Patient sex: F
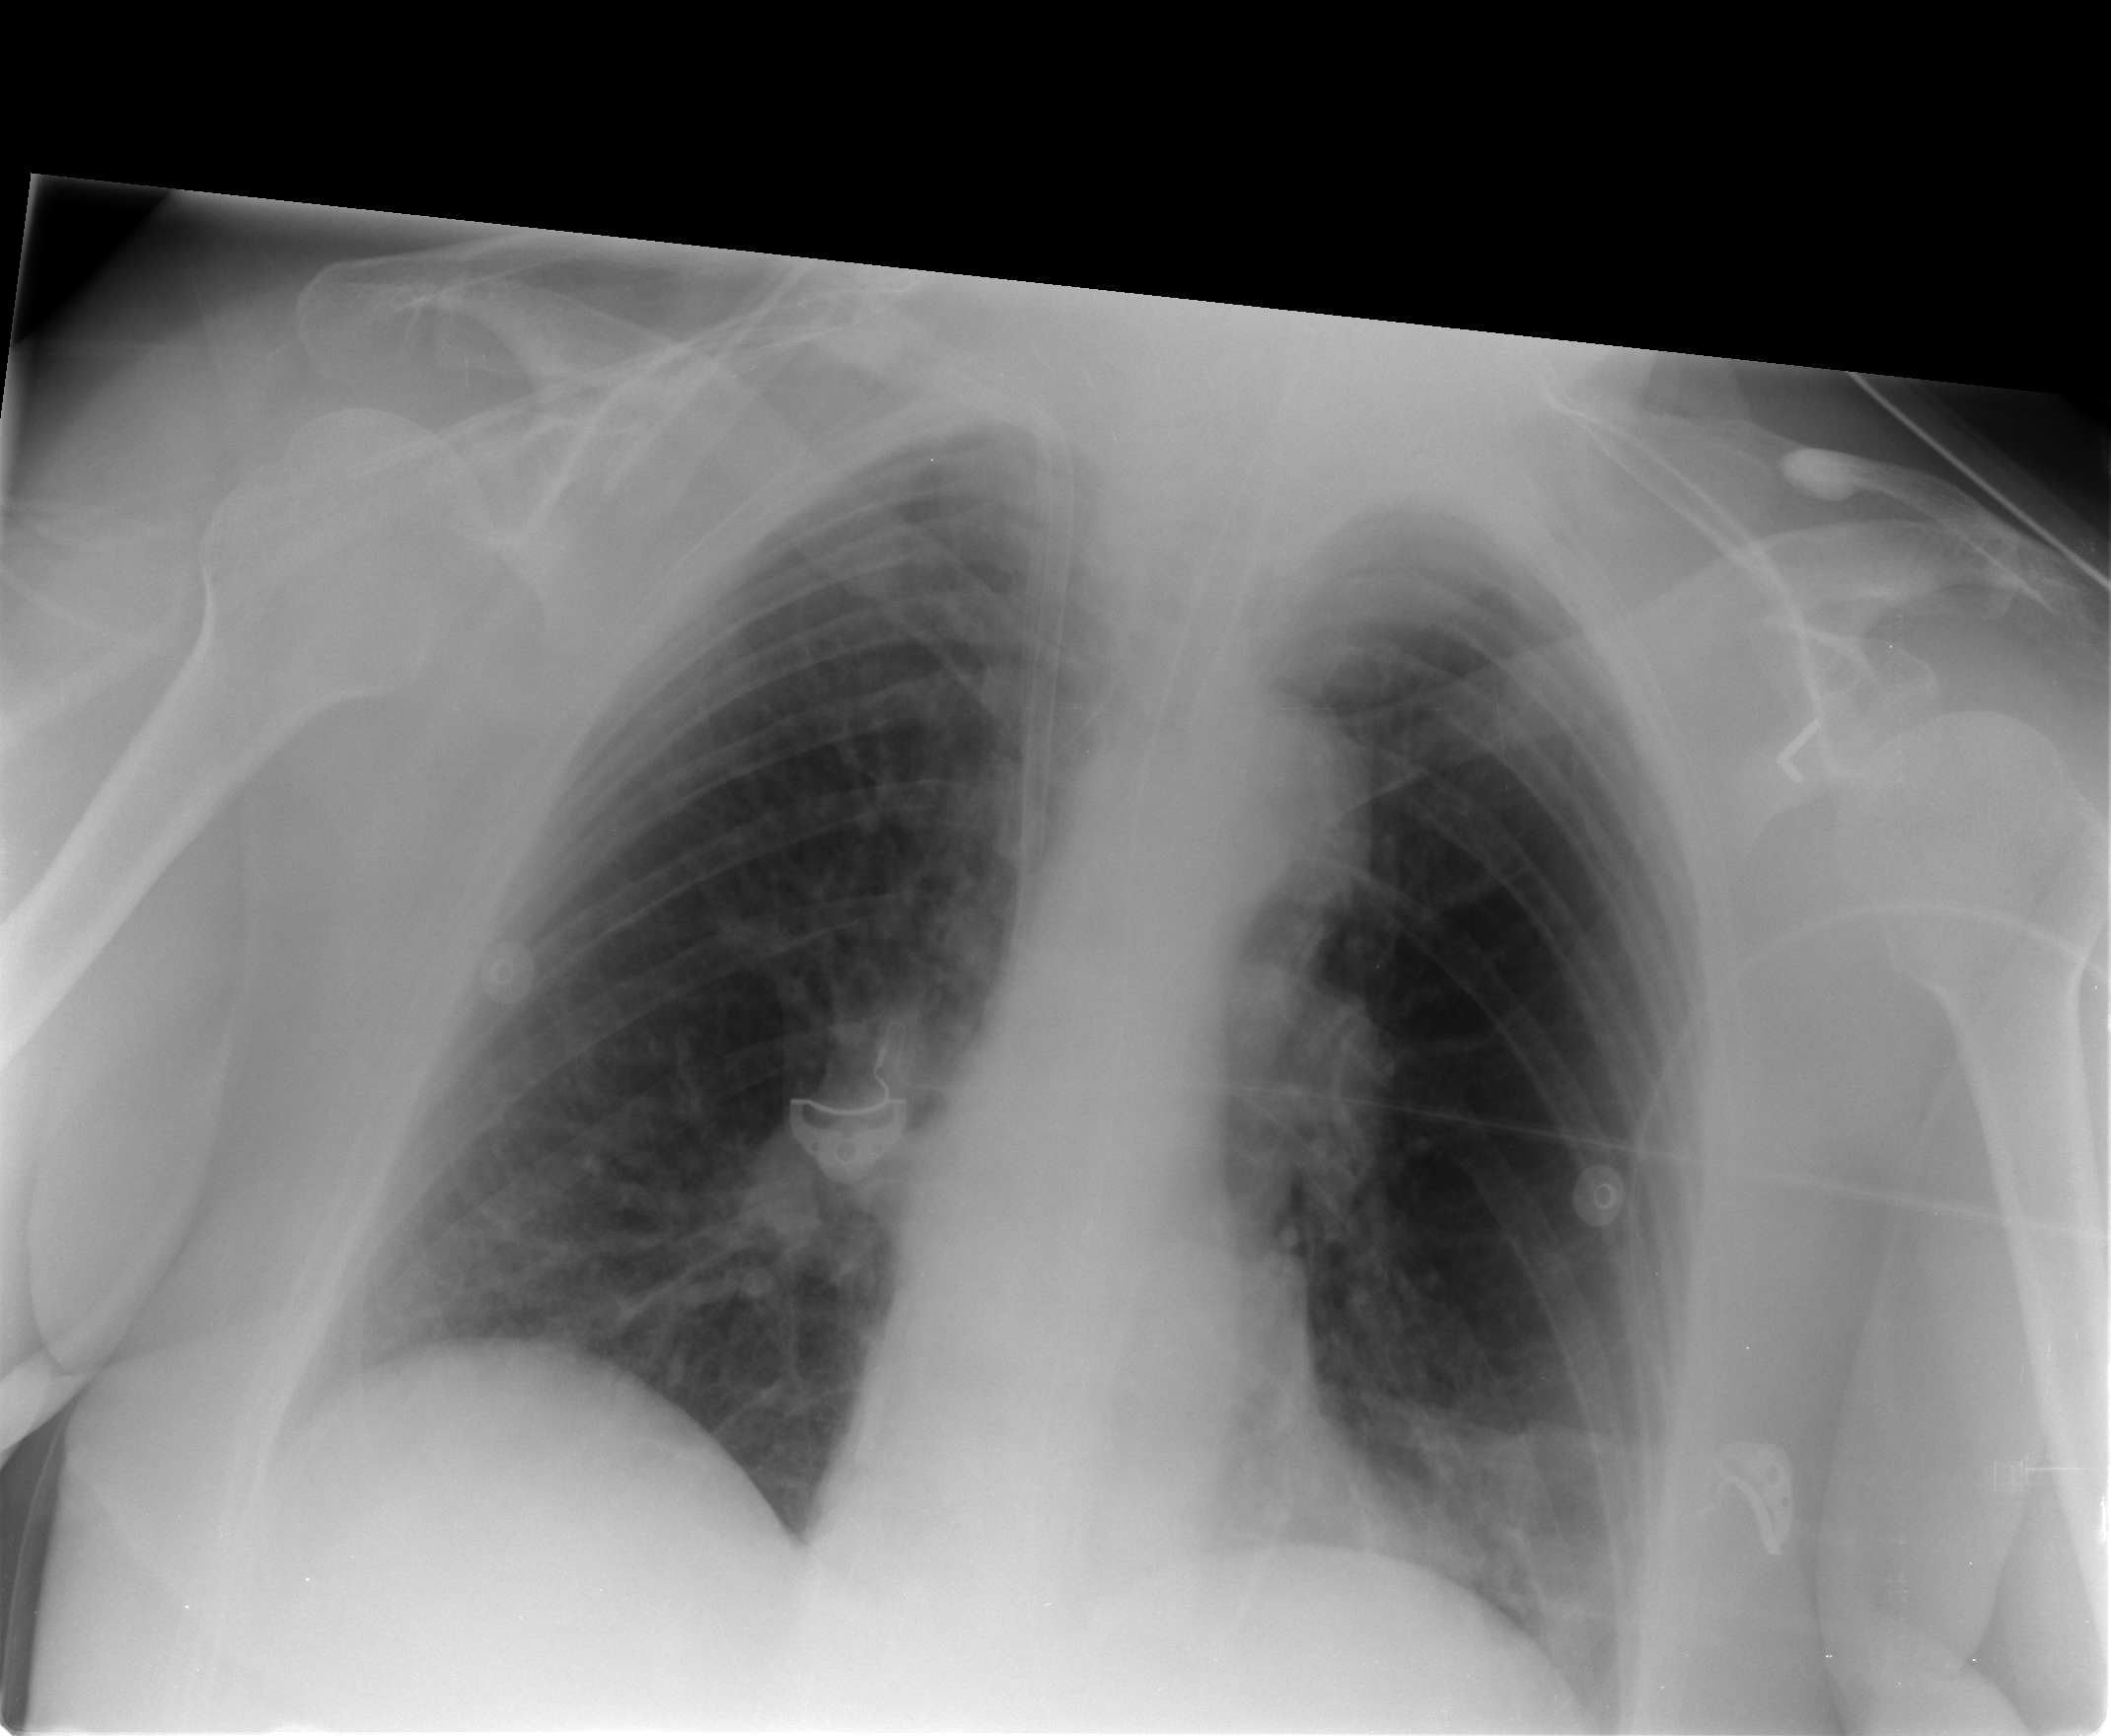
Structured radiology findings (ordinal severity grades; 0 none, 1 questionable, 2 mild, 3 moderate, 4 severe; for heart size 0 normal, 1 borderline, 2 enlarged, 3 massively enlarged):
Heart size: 0
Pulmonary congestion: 0
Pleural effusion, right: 0
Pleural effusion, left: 0
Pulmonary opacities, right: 0
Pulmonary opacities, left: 0
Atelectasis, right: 2
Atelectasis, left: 2